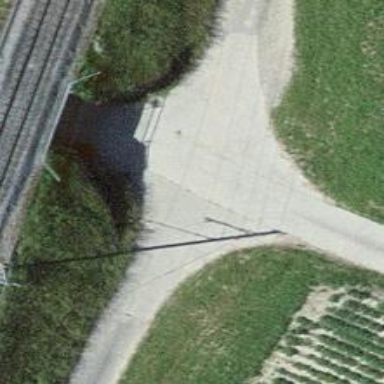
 which is part of route. The track has grade 1 paved surface."